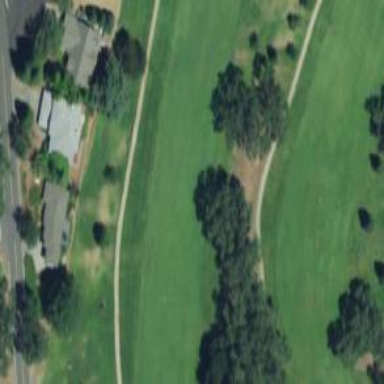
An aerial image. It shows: Service road designated as golf cart path.